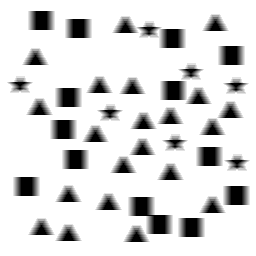
Squares: 14
Triangles: 21
Stars: 7
Total shapes: 42